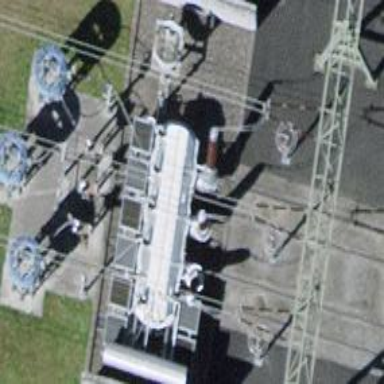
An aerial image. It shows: Transformer.